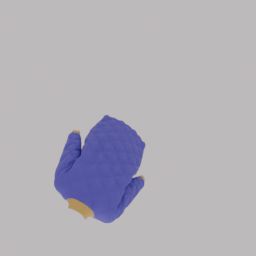
Label: people